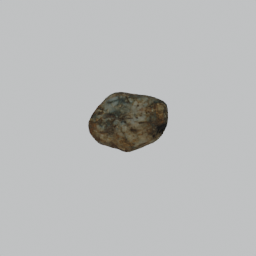
Label: nature